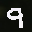
Label: 9